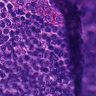
Metastatic tissue present: no